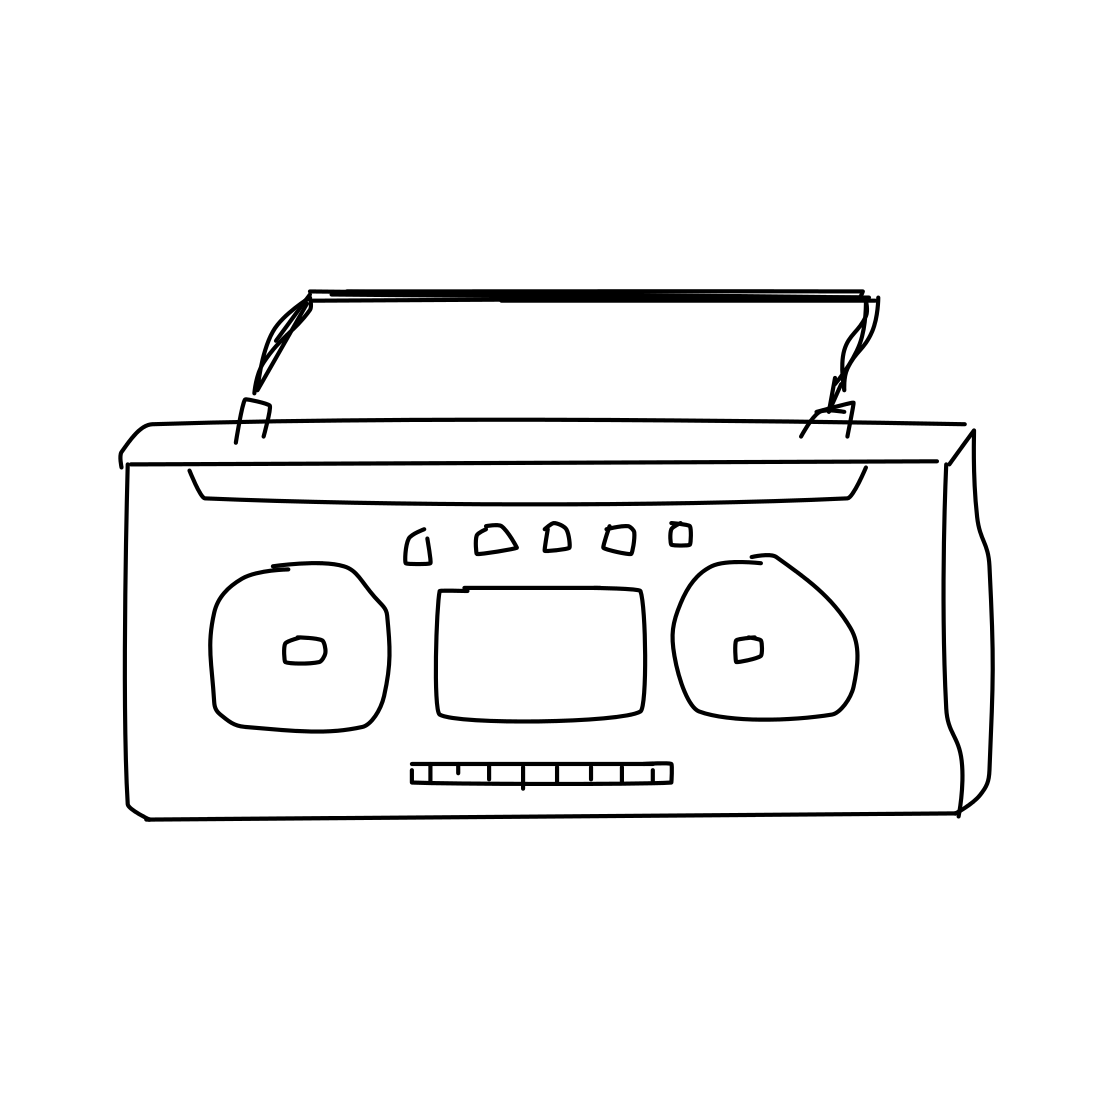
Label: radio